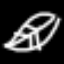
Label: leaf